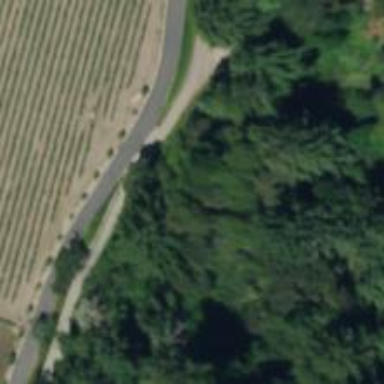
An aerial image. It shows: Driveway leading to service road.